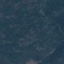
Land use / land cover: Forest